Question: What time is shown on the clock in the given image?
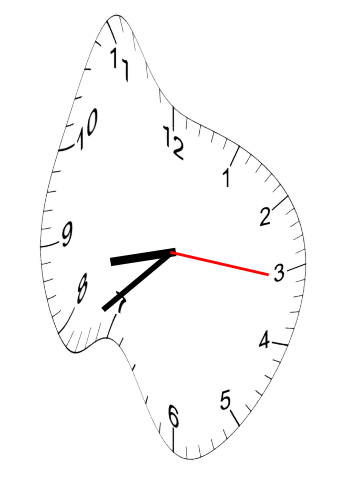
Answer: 08:38:16